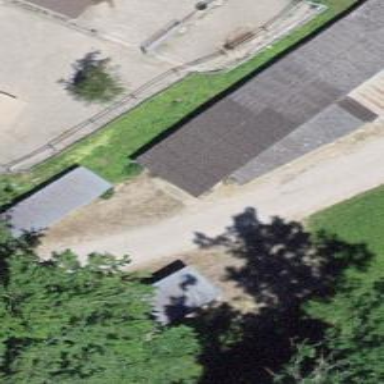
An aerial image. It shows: Rural barn.